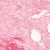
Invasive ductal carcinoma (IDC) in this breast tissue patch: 0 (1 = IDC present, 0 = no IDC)